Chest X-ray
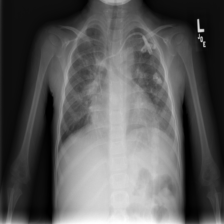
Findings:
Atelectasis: negative
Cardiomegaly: negative
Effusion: negative
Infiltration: negative
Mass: negative
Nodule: negative
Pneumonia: negative
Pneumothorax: negative
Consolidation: positive
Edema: negative
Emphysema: negative
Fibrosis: negative
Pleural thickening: negative
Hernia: negative